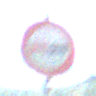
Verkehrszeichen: Ueberholverbot
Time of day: Night
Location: Outdoor (Nature)
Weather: PartlyCloudy
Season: NotSpecified
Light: Natural